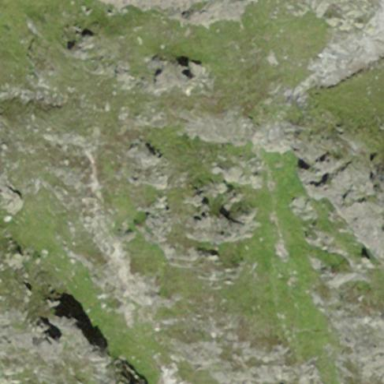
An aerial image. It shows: Landscape dominated by bare rock.